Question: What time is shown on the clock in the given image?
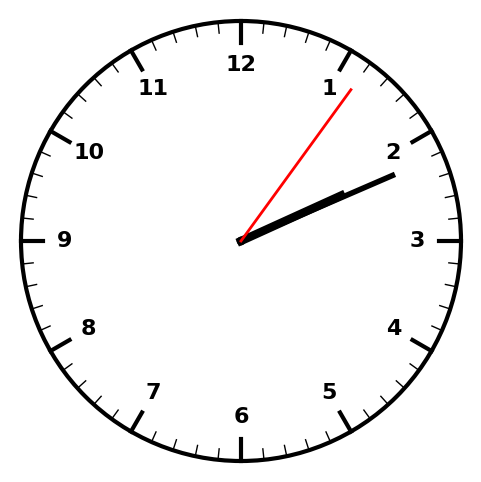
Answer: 02:11:06